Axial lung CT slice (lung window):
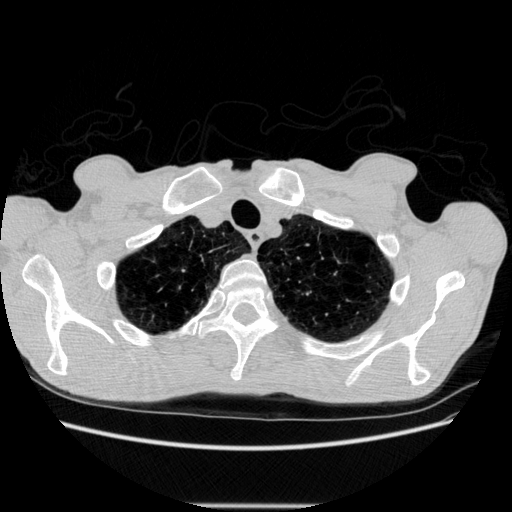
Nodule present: no